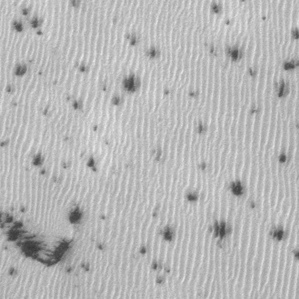
Label: frost